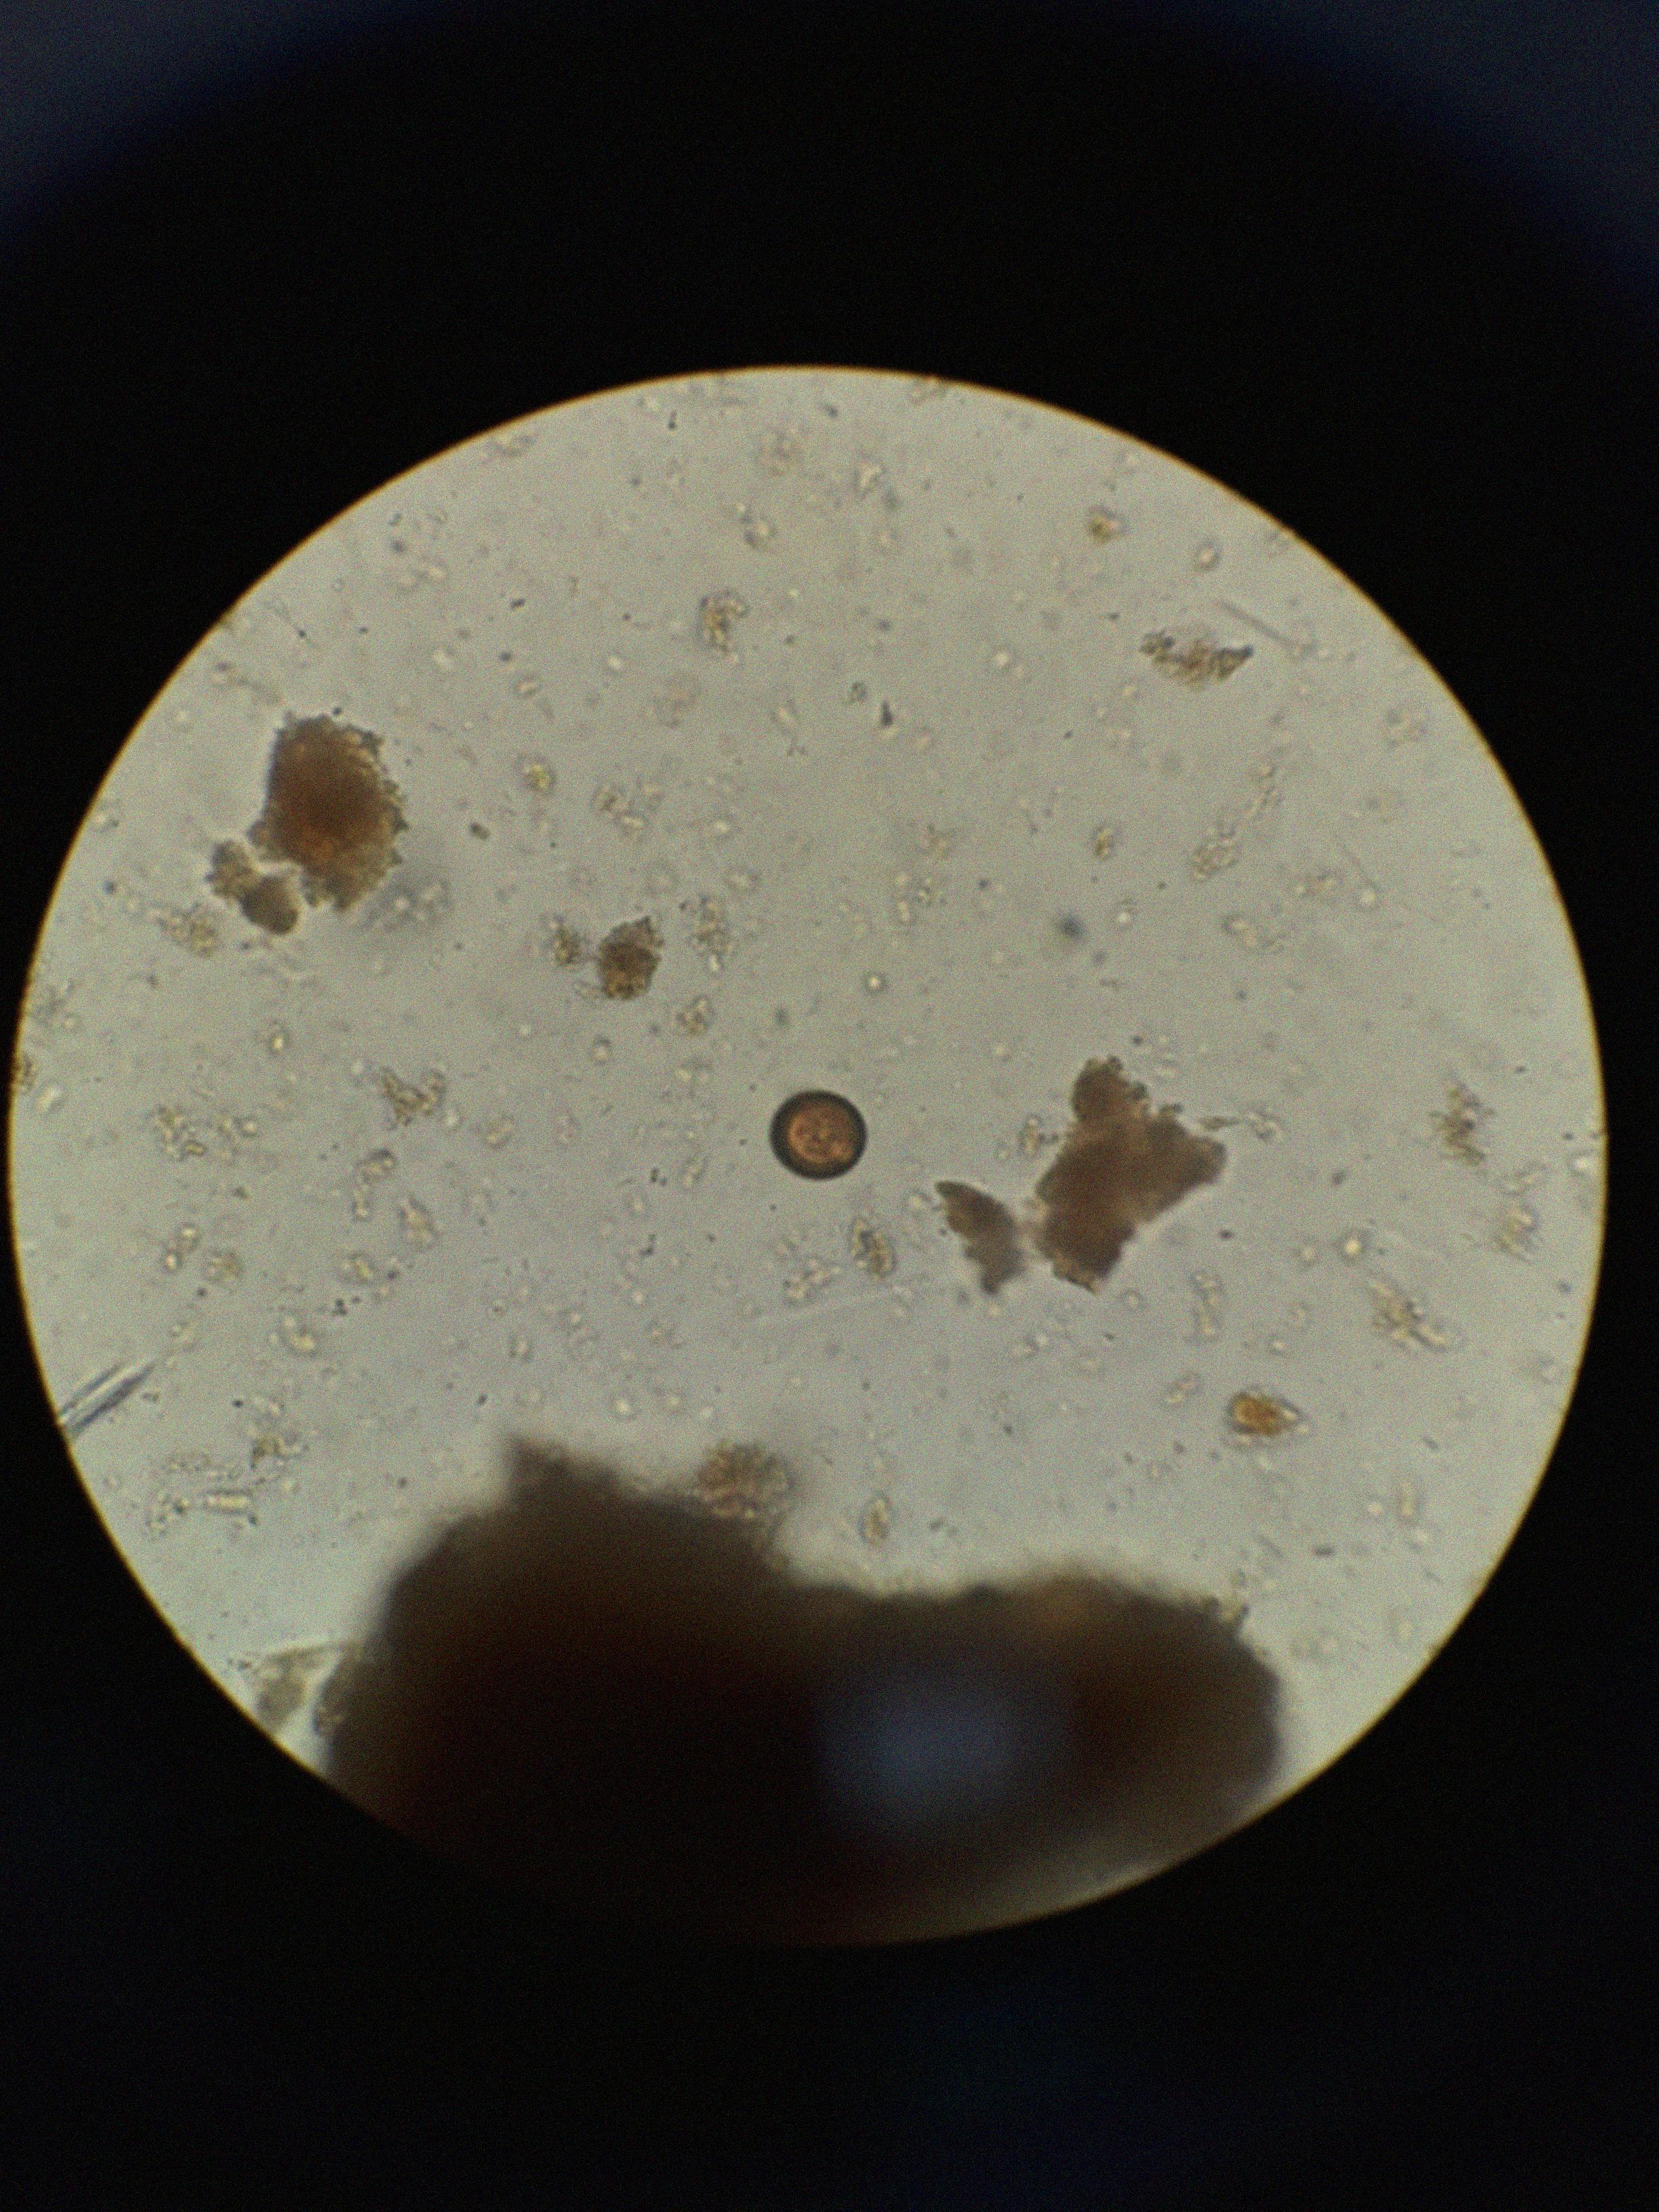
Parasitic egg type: Taenia spp. egg